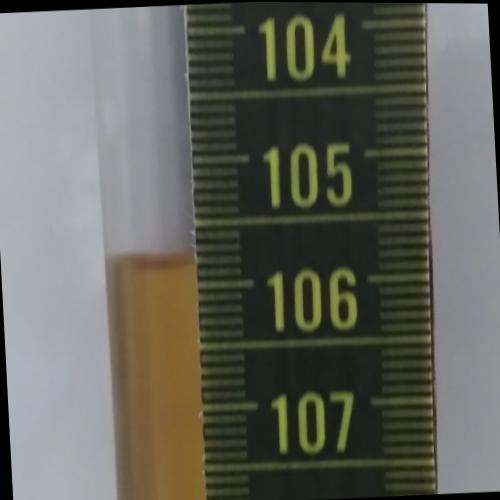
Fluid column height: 105.8 cm